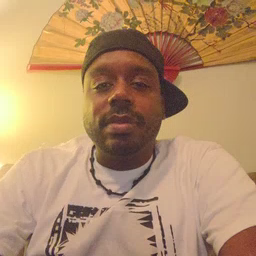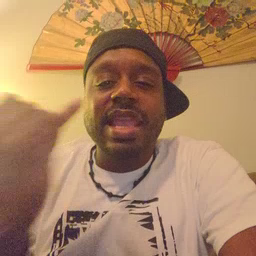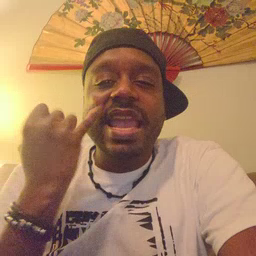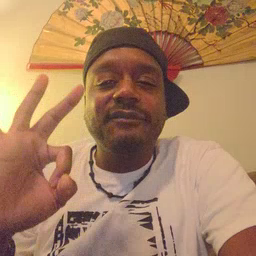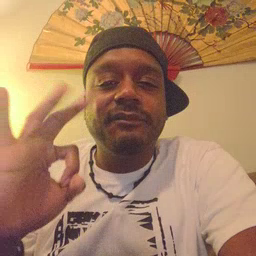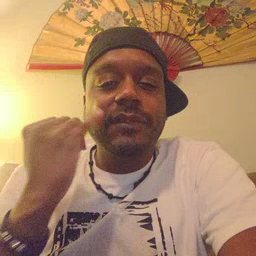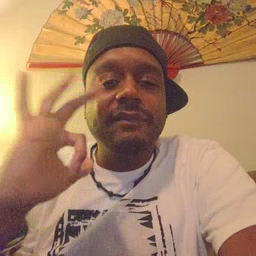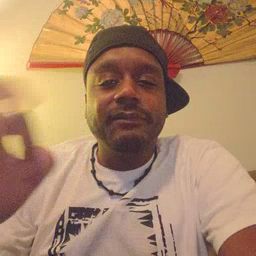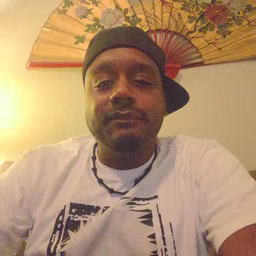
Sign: if